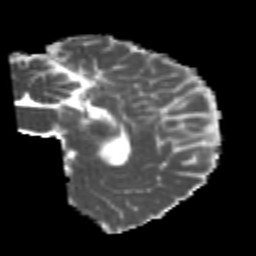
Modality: MD
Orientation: sagittal
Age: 26
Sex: male
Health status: healthy
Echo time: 0.074 s